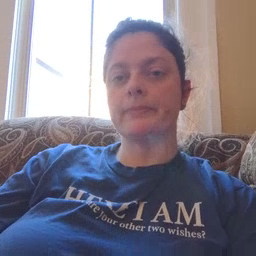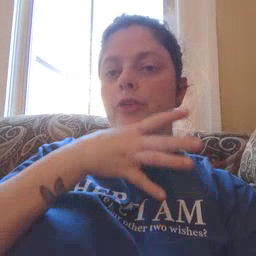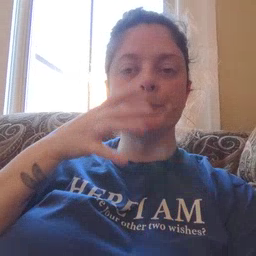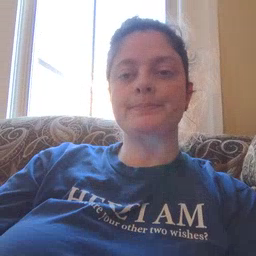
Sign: farm